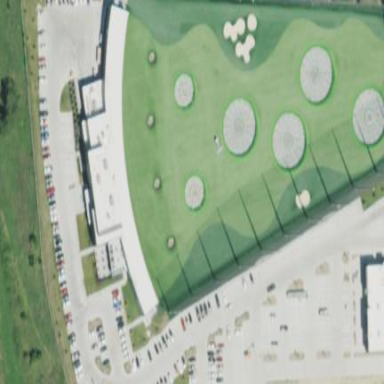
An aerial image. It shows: Grassy area designated for driving range golf.